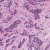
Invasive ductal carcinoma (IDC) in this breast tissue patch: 1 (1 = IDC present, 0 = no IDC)